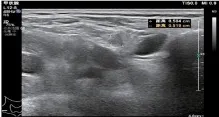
The ultrasound features of cervical lymph nodes at different time points. (B) Following dual-targeted therapy, a previously enlarged lymph node in the IV region of the right neck reduced to 0.5 x 0.5 cm.
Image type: radiology (ultrasound)